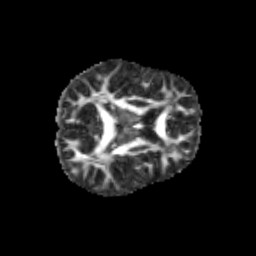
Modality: FA
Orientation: axial
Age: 9
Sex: male
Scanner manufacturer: siemens
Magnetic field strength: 3 T
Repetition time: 3.8 s
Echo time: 0.07 s